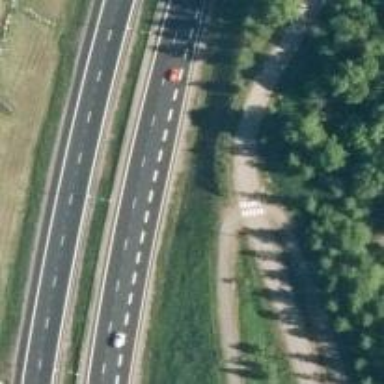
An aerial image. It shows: Cycleway.